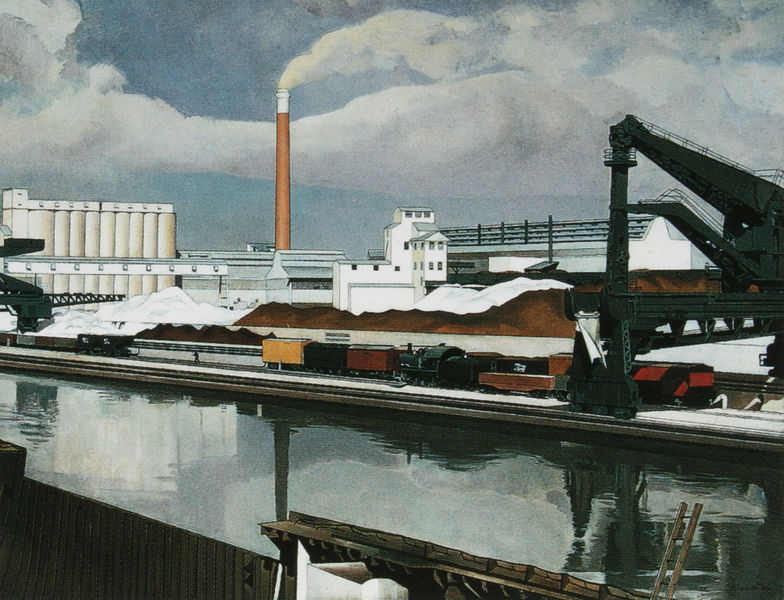
Titel: American Landscape
Künstler: Charles Sheeler
Standort: New York (New York)
Institution: The Museum of Modern Art
Schlagwörter: blau, himmel, wasser, weiß, wolken, fluss, gelb, grün, braun, fenster, grau, schwarz, gebäude, rot, schnee, hügel, spiegelung, gewässer, kanal, qualm, rauch, realismus, kamin, schornstein, bewölkt, fassade, zug, winter, fabrik, schlot, hafen, industrie, leiter, neue sachlichkeit, fotorealismus, eisen, kran, wolkig, eisenbahn, lok, lokomotive, schienen, esse, neue, speicher, silo, silos, maschinen, fabrikation, industrieanlage, haafen, sandhügel, sachlichkeit, waggons, verladen, güterzug, güterwagen, förderband, wasserstraße, hafenkran, halden, insdustrie